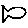
Label: fish